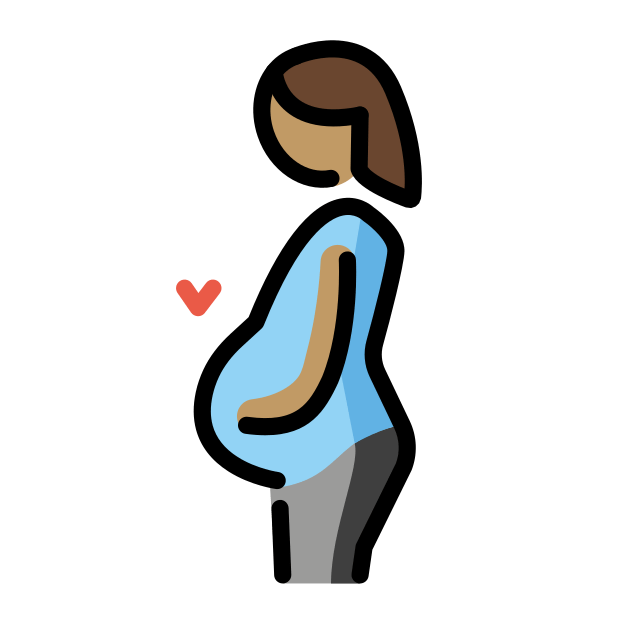
pregnant woman: medium skin tone